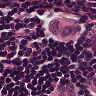
Metastatic tissue present: yes